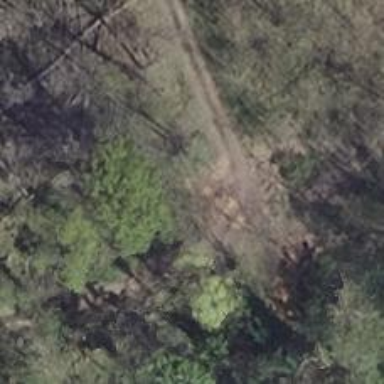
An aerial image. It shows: Abandoned railway track with grade 4 tracktype.